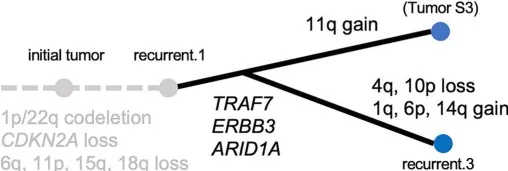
A paired analysis with Todai OncoPanel. Chromosomal copy number variations in anaplastic meningioma. Implications for driver events along with tumor progression (C).
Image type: chart (chart)